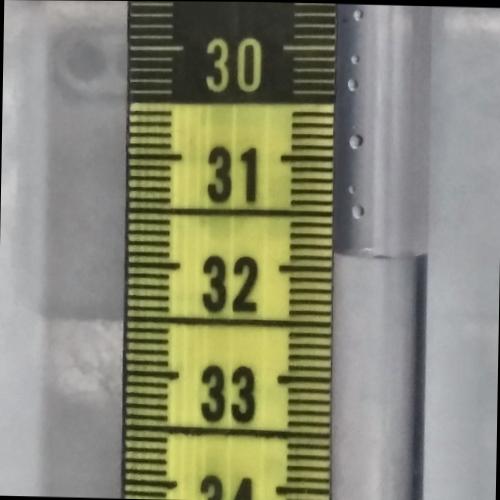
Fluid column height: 31.9 cm